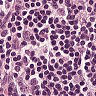
Metastatic tissue present: no